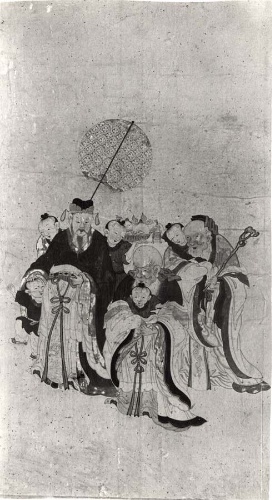
Artist: Unidentified artist
Date: 19th century
Object type: Album leaf
Classification: Paintings
Medium: Album leaf; ink and color on paper
Culture: Korea
Period: Joseon dynasty (1392–1910)
Dimensions: 21 x 11 1/4 in. (53.3 x 28.6 cm)
Department: Asian Art
Credit line: Rogers Fund, 1915
Accession year: 1915
Repository: Metropolitan Museum of Art, New York, NY
Tags: Children|Men